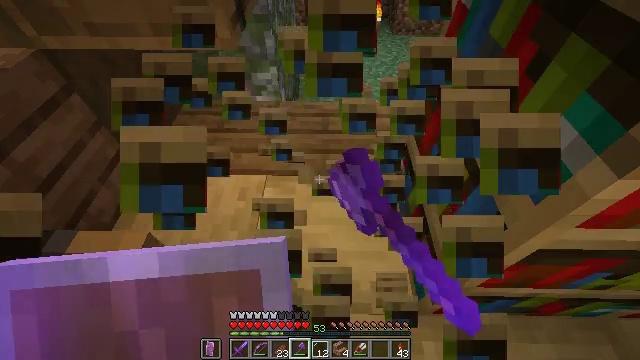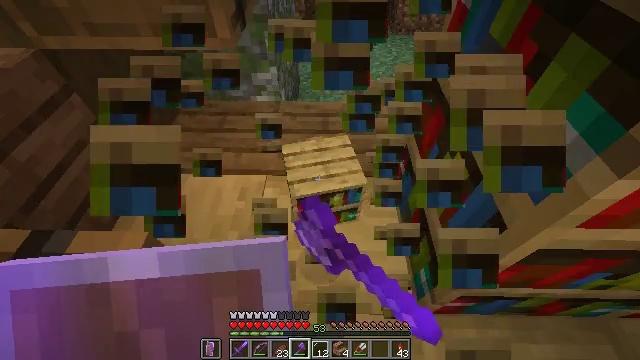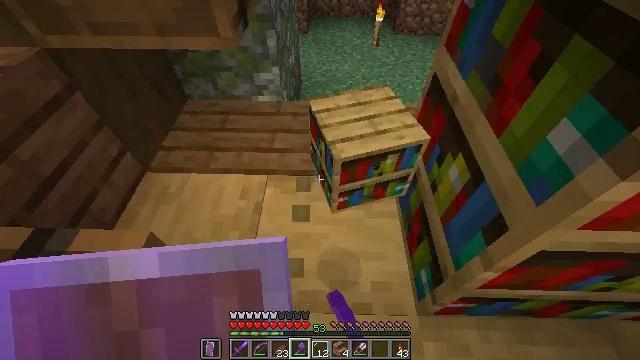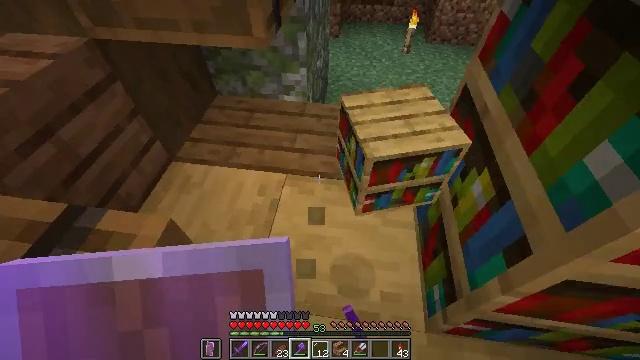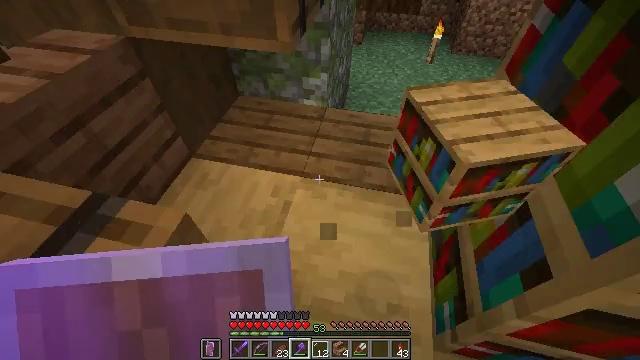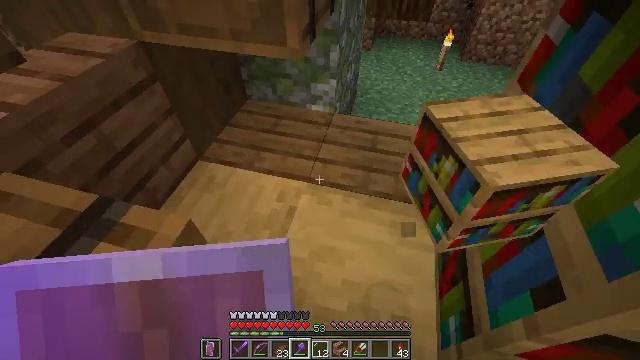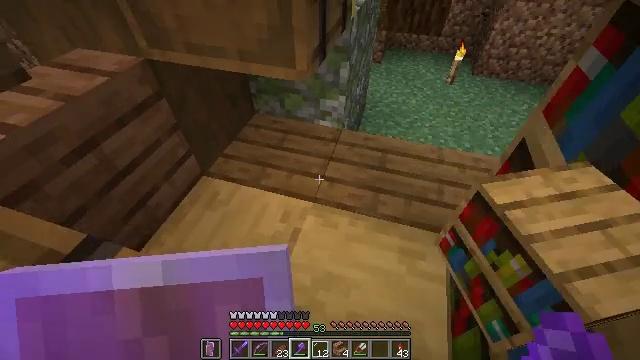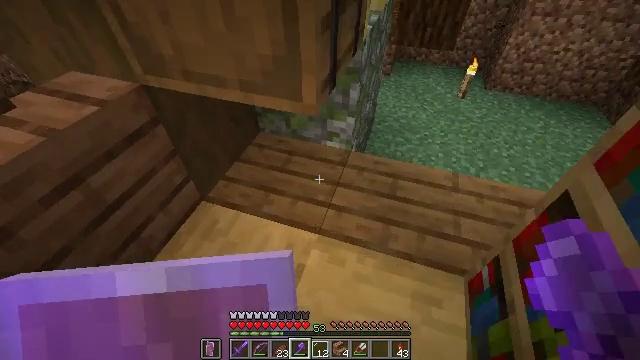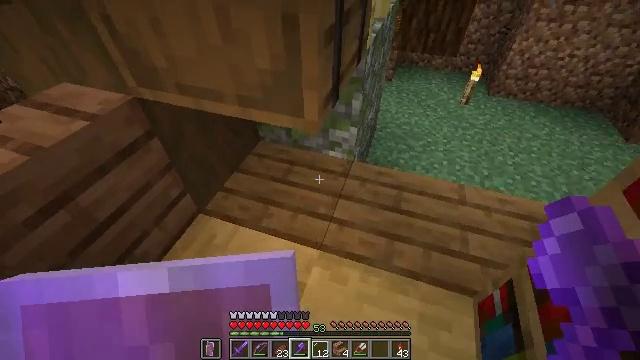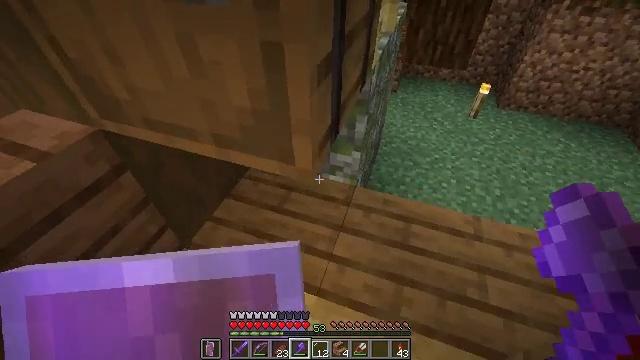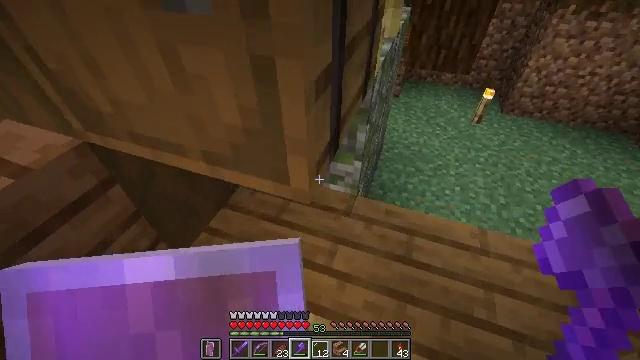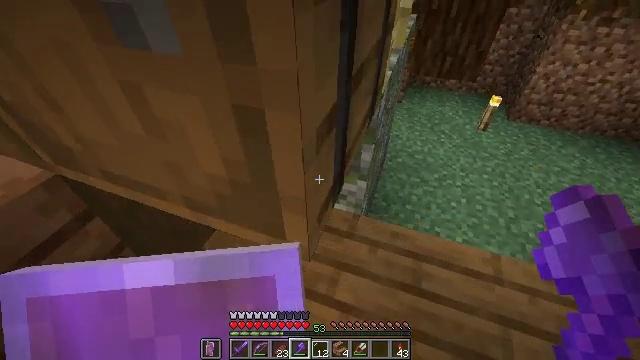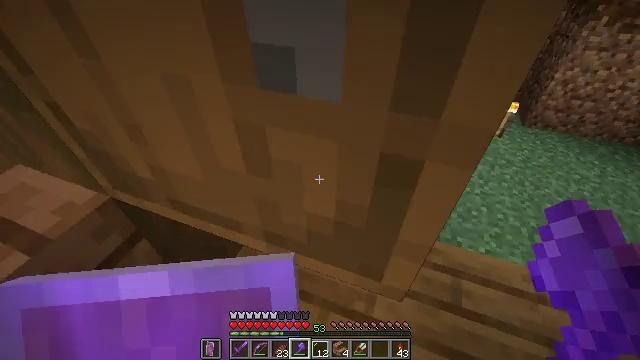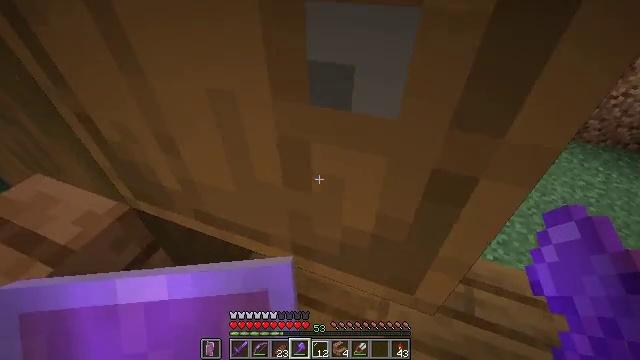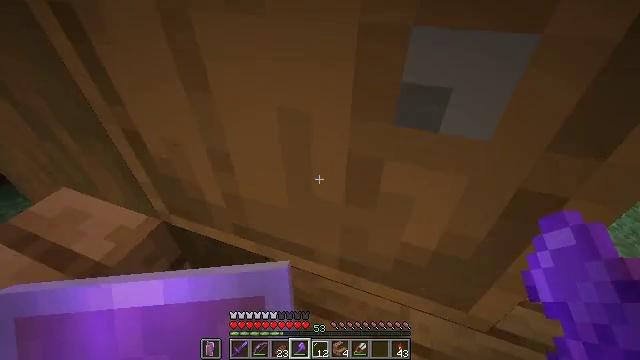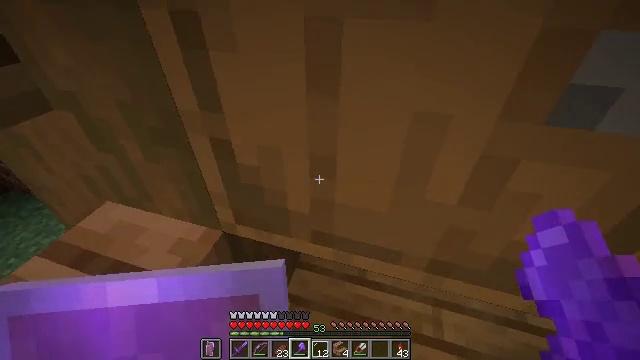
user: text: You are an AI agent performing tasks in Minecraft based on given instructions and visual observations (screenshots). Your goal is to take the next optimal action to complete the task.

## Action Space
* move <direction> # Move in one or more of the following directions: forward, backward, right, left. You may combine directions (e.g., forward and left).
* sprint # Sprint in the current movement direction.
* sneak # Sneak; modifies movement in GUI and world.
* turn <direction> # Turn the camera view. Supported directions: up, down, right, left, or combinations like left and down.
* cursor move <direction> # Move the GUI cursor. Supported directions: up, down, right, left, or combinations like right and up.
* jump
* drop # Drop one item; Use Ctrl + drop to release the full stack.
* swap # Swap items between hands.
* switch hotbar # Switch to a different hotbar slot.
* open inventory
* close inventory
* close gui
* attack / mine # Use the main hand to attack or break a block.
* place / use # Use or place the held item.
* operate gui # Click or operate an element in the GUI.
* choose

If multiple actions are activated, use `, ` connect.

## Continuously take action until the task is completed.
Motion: motion action
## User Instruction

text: Attack the barrel to gather it.
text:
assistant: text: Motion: no_op
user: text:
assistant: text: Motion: no_op
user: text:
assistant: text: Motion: turn left
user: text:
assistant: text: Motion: turn left and up
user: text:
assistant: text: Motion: move forward, turn left
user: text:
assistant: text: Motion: move forward, turn left and up
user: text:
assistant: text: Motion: move forward, turn left and up
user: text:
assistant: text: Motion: move forward
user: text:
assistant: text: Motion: move forward, turn up
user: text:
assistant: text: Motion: move forward
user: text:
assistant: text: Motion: move forward and move left
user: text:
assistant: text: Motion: move left
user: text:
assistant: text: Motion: move left, turn up
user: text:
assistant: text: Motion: move left, turn up
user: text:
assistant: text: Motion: turn right and up
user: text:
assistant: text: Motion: no_op
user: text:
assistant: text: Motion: no_op
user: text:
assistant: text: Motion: attack / mine
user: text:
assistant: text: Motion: turn right, attack / mine
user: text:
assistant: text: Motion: turn right, attack / mine
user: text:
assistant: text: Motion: turn right, attack / mine
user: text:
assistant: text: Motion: attack / mine
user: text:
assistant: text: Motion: attack / mine
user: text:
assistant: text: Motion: attack / mine
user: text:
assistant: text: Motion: no_op
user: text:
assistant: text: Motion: no_op